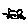
Label: cat